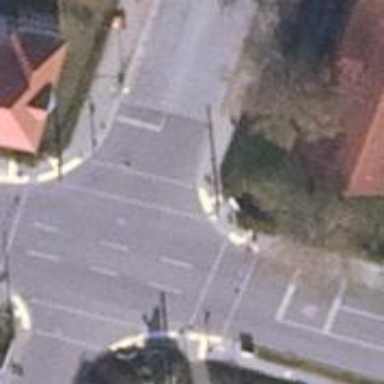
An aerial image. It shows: Residential road with sidewalks on both sides and designated cycle track.